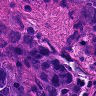
Metastatic tissue present: yes